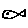
Label: fish